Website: home-depot
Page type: billing-address
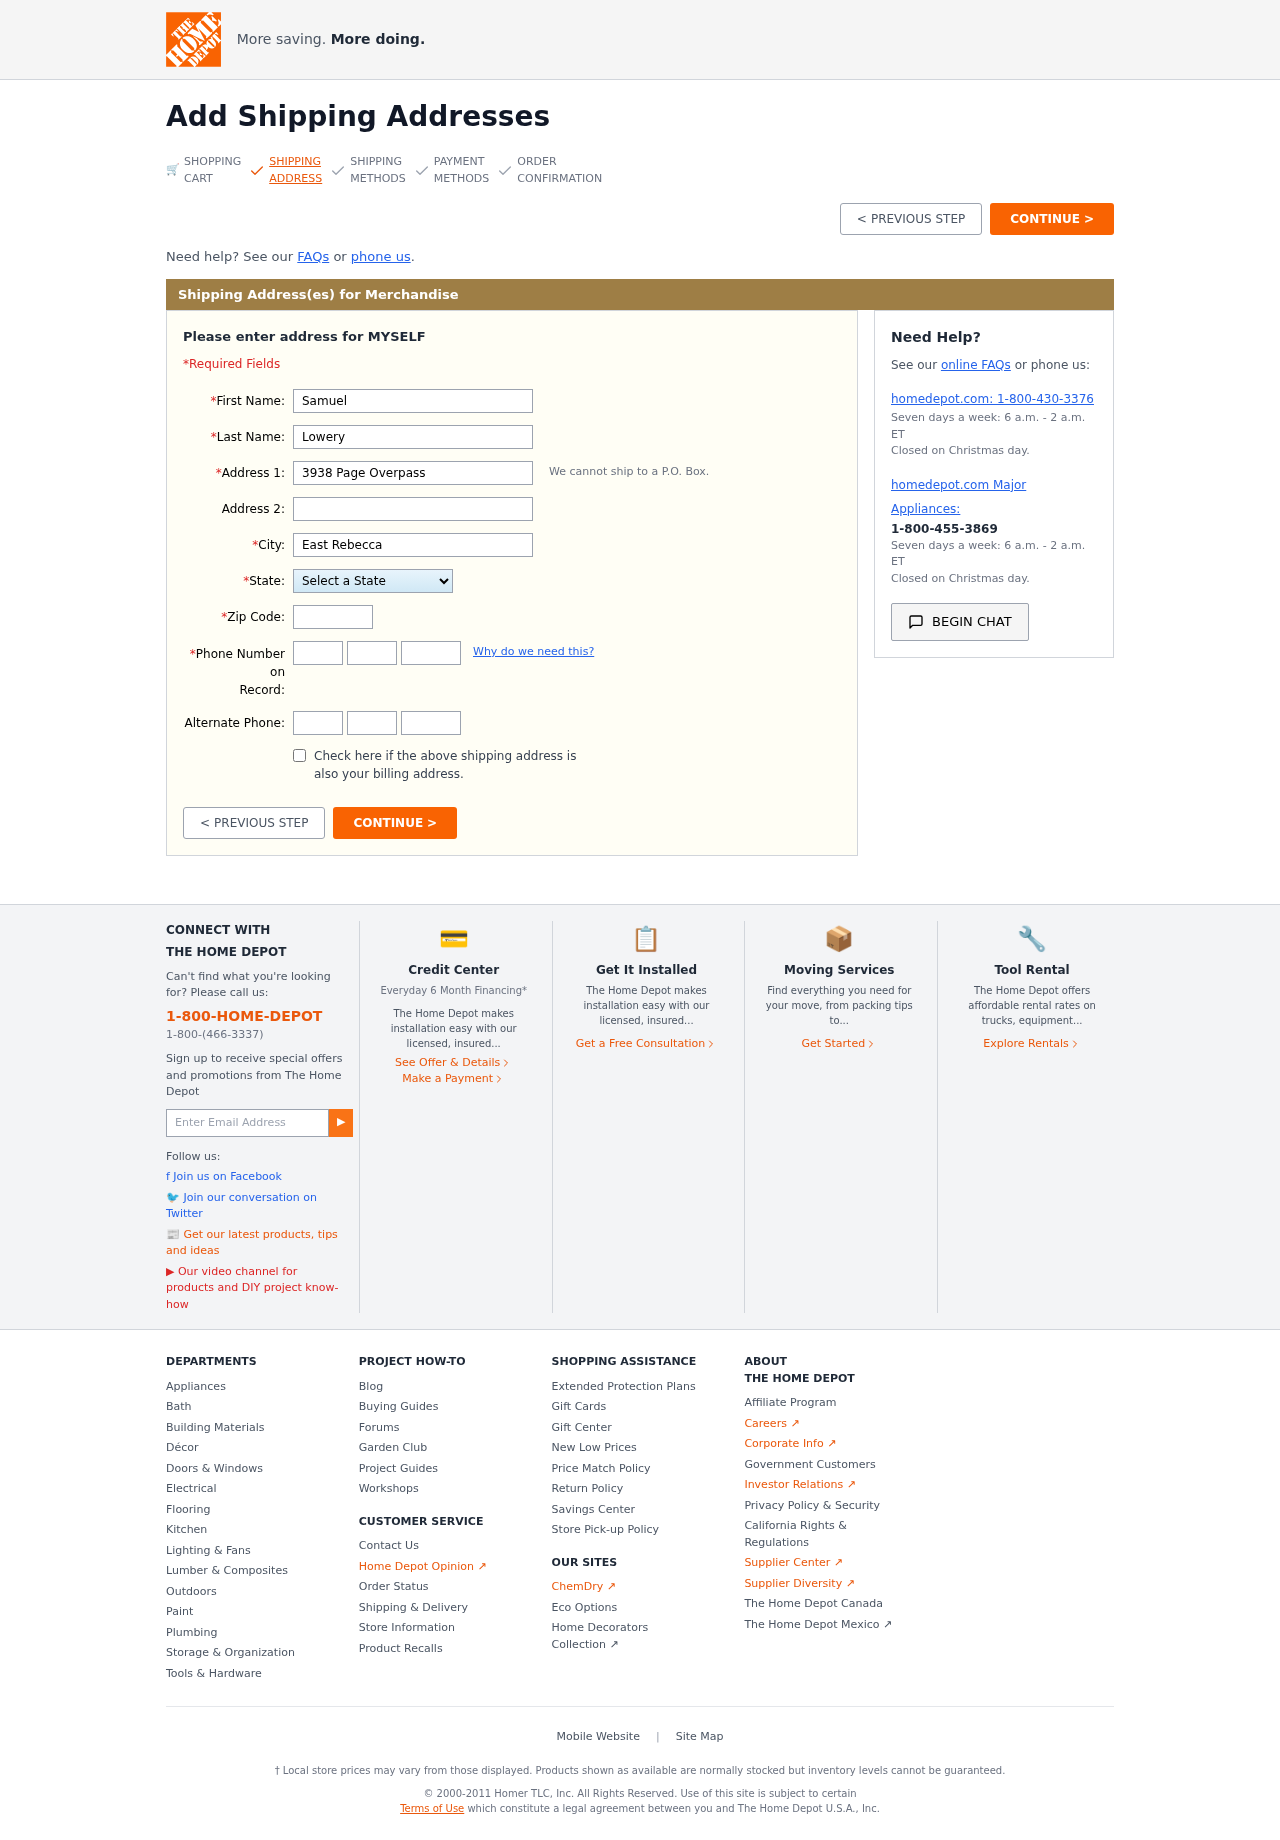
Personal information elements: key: PII_STATE
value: North Dakota
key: PII_FIRSTNAME
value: Samuel
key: PII_LASTNAME
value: Lowery
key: PII_STREET
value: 3938 Page Overpass
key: PII_CITY
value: East Rebecca
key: PII_POSTCODE
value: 29964
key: PII_PHONE_AREA
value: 450
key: PII_PHONE_PREFIX
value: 830
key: PII_PHONE_LINE
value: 6402
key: PII_PHONE_ALT_AREA
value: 518
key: PII_PHONE_ALT_PREFIX
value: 863
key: PII_PHONE_ALT_LINE
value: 1825